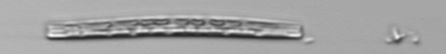
Label: pennate_Thalassionema